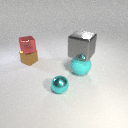
large cyan rubber sphere below large gray metal cube